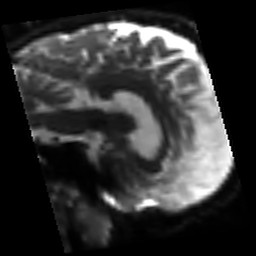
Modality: sbref
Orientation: sagittal
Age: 47
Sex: male
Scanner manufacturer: siemens
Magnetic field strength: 3 T
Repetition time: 3.2 s
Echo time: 0.081 s